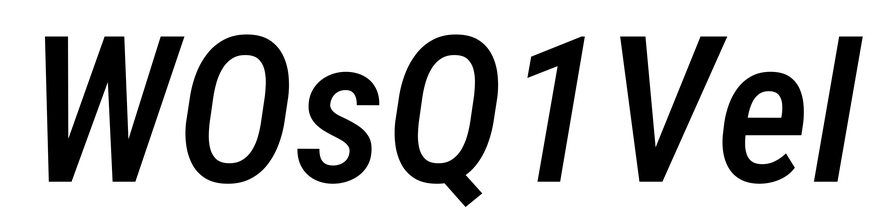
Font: Roboto-Italic_Condensed_Medium_Italic